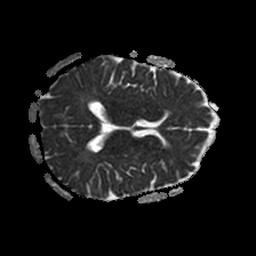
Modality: ADC
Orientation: axial
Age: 41
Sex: female
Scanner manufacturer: philips
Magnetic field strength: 1.5 T
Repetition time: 3.392 s
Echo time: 0.06899 s